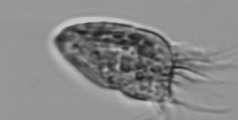
Label: Strombidium_morphotype1